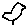
Label: bird